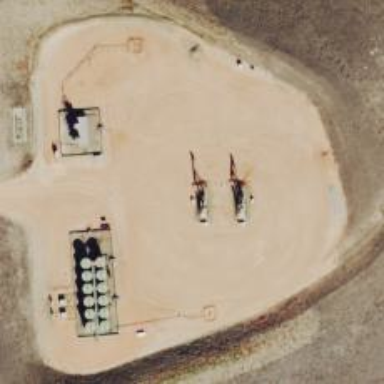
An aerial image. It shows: Petroleum well that is man-made.